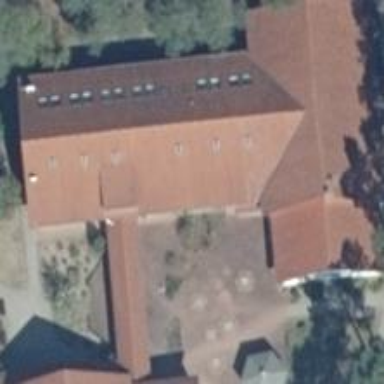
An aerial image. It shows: Hospital building with roof made of roof tiles.